Question: How to make in xcode 5 many viewControllers connected with one cell in UITableView? I'd like to make this because every cells are deferent (1) with photo, 2) with UIWebView, 3) viewController). After user taps on cell system must know which UIController it should fire up. For better view I've attached screenshot. How to make it all with storyboard?

How to connect this three controllers to one table cell?
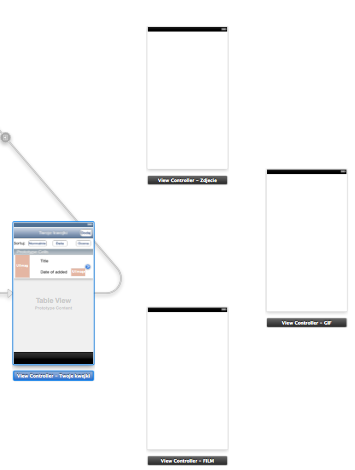
Answer: You can't connect more than one segue to a cell. If you need to go to one of a number of controllers based on which cell you select, you should make the segues from the controller itself, and then use logic in didSelectRowAtIndexPath to decide which segue to perform. You can connect as many segues as you want from the controller, and when they're set up that way, you have to initiate them by calling performSegueWithIdentifier:sender:.